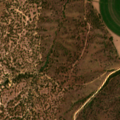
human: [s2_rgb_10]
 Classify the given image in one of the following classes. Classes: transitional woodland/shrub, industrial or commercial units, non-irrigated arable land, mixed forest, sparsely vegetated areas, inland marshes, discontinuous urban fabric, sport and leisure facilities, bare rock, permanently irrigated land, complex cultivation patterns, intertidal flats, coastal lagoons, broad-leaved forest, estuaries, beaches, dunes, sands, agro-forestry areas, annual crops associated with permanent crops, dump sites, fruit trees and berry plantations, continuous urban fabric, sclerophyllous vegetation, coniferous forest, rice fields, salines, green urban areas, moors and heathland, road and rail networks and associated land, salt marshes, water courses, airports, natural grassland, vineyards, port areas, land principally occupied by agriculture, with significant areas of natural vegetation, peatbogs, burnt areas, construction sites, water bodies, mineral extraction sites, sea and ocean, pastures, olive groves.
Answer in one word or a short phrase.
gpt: non-irrigated arable land, permanently irrigated land, agro-forestry areas, broad-leaved forest